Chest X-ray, PA view. Patient: 41 years old, sex M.
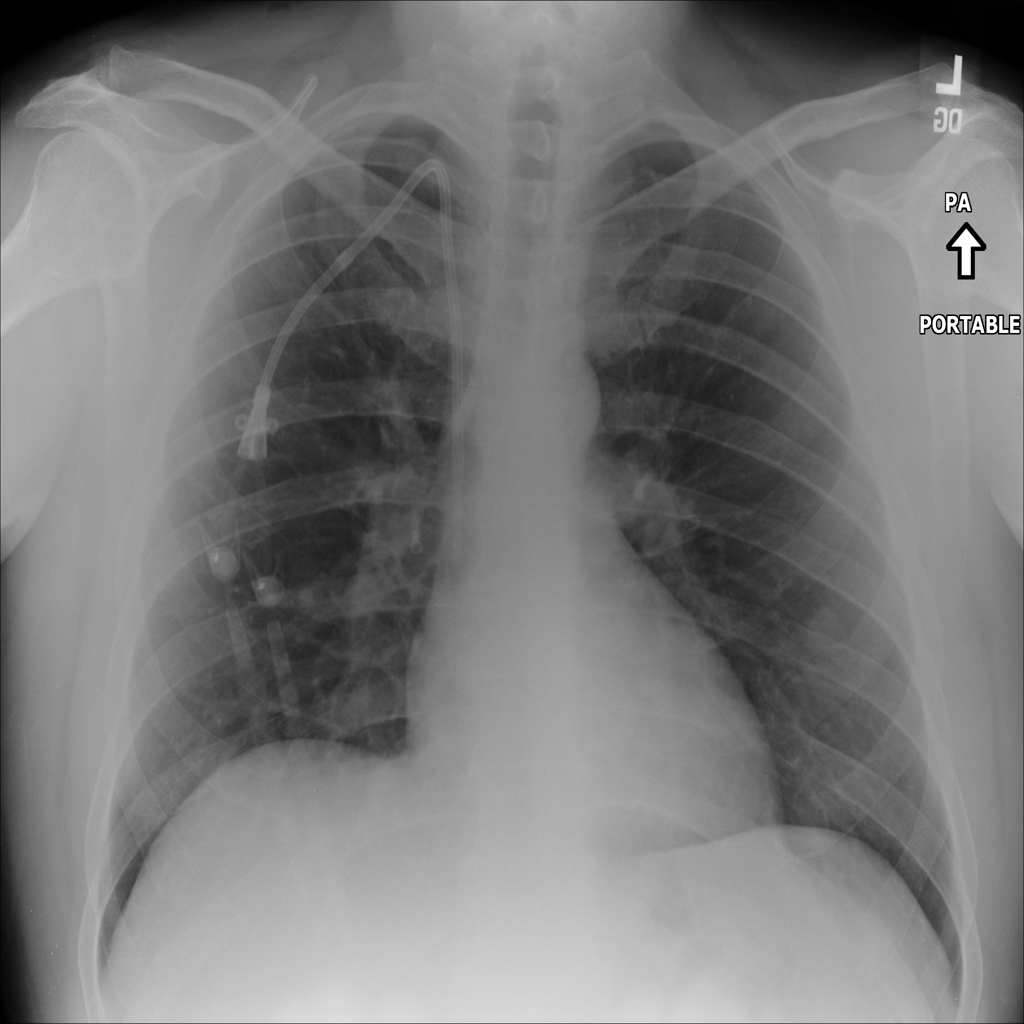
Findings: Nodule